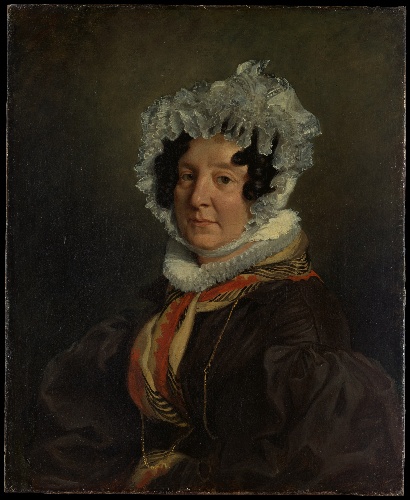
Title: Madame Henri François Riesener (Félicité Longrois, 1786–1847)
Artist: Eugène Delacroix
Artist bio: French, Charenton-Saint-Maurice 1798–1863 Paris
Date: 1835
Object type: Painting
Classification: Paintings
Medium: Oil on canvas
Dimensions: 29 1/4 x 23 3/4 in. (74.3 x 60.3 cm)
Department: European Paintings
Credit line: Gift of Mrs. Charles Wrightsman, 1994
Accession year: 1994
Repository: Metropolitan Museum of Art, New York, NY
Tags: Portraits|Women